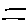
Label: line